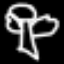
Label: angel